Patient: sex F, age 63
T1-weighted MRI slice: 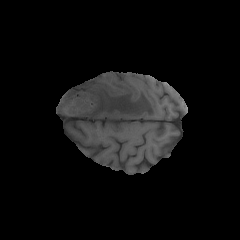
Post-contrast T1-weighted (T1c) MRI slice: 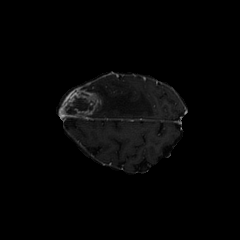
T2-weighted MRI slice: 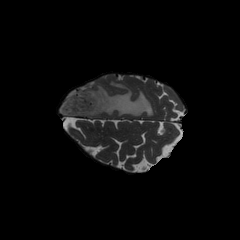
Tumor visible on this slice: yes
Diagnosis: Glioblastoma, IDH-wildtype
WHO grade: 4